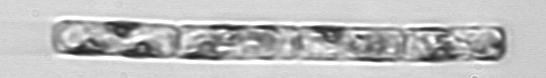
Label: Guinardia_delicatula